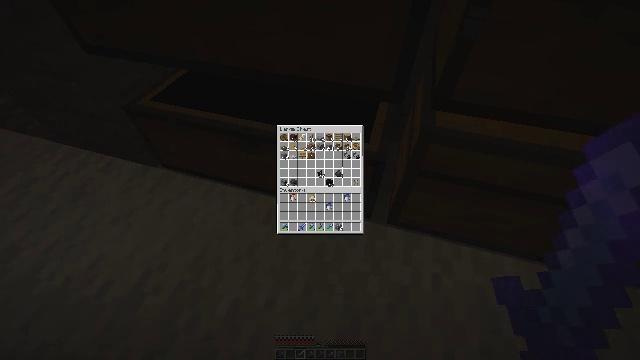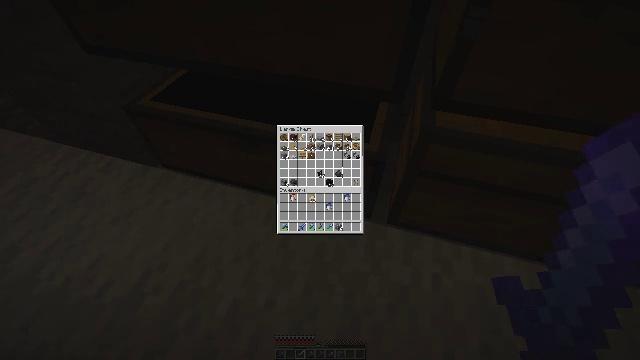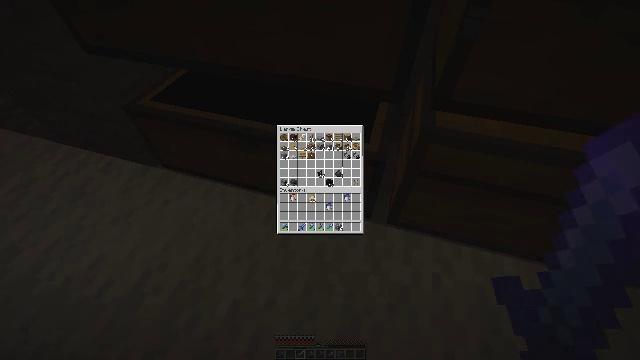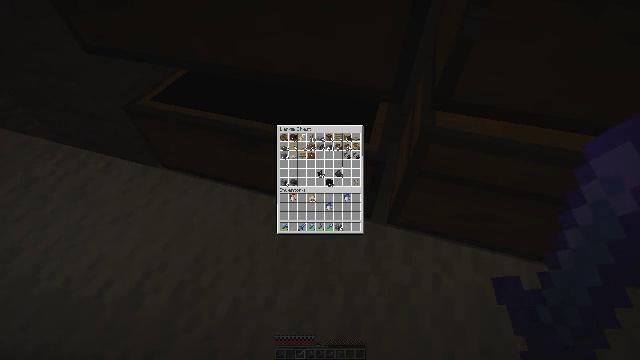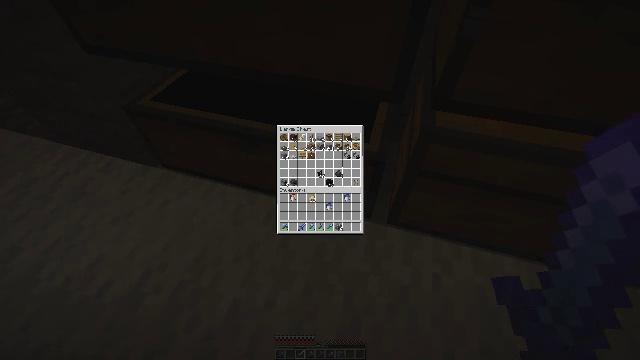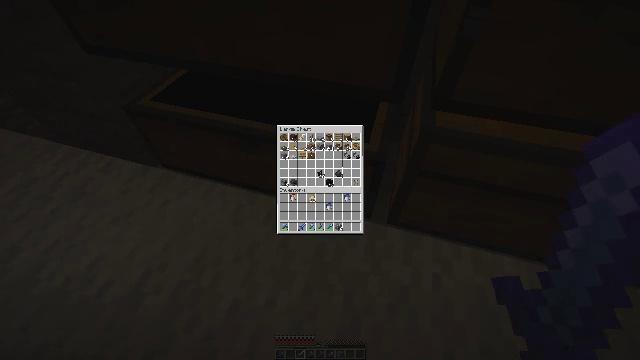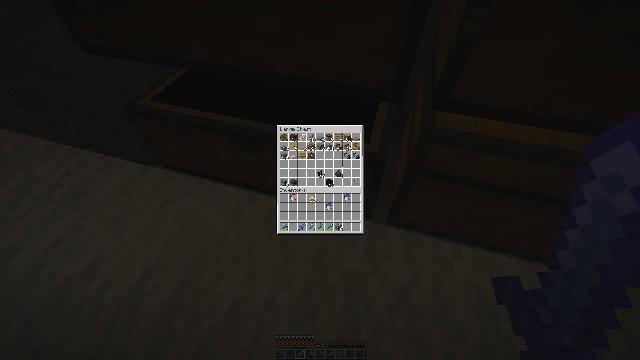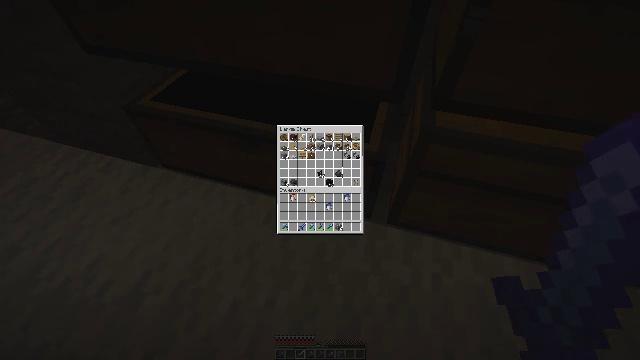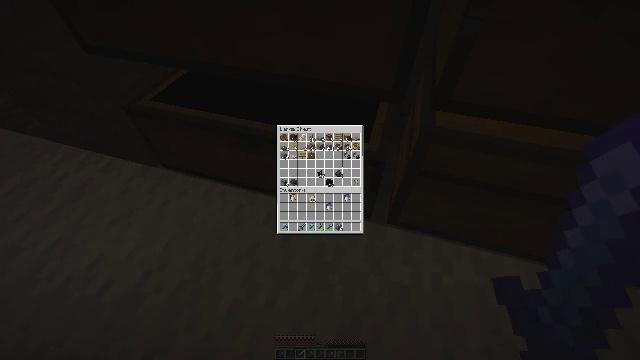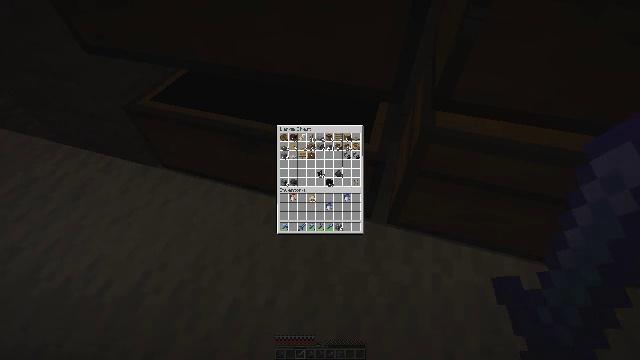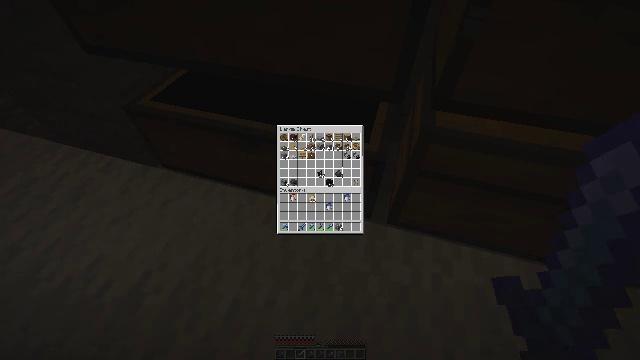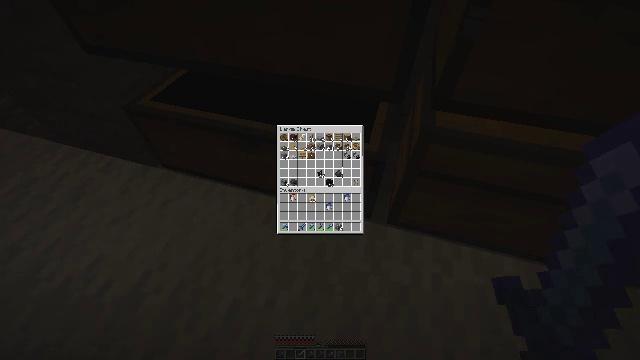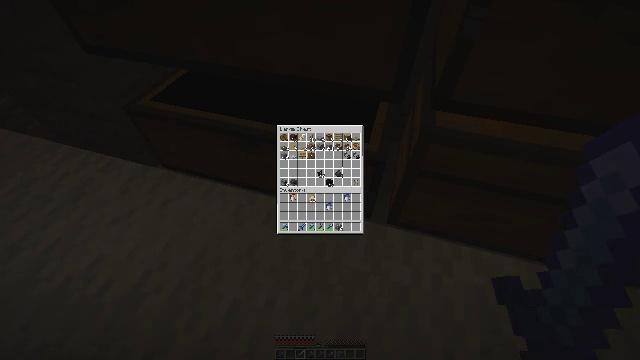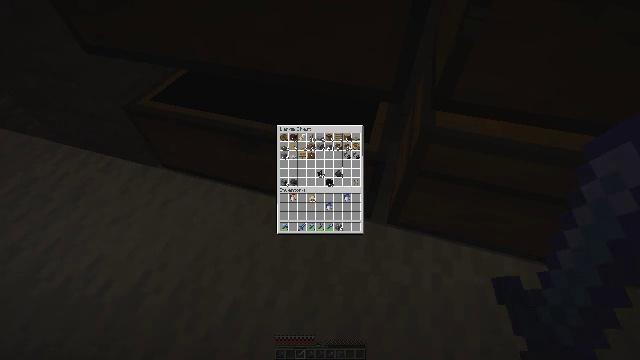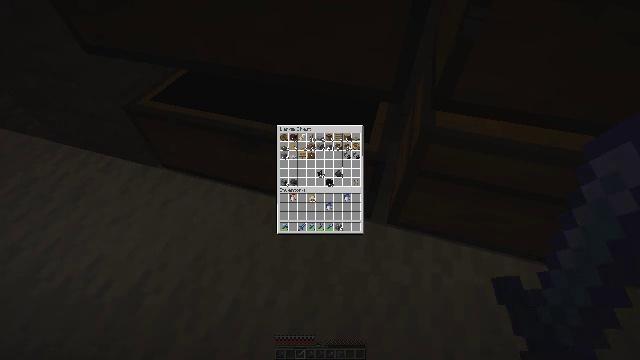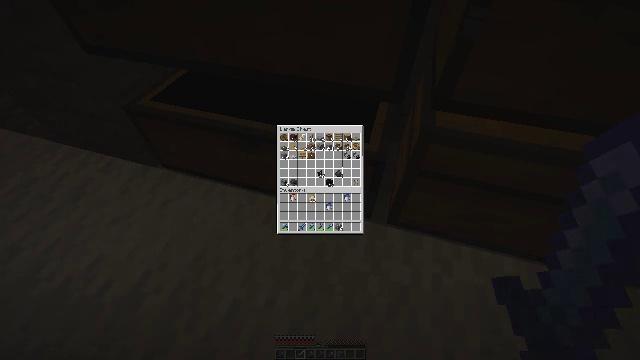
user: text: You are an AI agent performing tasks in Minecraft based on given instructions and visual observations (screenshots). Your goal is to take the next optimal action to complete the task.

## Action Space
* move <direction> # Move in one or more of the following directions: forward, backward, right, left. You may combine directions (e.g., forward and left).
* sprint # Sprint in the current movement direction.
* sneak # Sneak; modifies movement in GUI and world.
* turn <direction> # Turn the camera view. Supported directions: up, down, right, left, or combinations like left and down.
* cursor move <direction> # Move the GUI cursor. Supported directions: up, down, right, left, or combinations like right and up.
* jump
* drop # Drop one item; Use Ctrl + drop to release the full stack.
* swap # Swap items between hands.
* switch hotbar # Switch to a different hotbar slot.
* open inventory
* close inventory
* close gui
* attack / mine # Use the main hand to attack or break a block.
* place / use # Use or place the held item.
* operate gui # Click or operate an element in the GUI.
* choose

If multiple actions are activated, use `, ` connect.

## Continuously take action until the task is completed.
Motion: motion action
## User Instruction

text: Remove and gather vines.
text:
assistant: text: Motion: no_op
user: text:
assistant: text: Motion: no_op
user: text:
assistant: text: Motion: no_op
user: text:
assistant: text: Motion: no_op
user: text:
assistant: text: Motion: no_op
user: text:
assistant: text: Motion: no_op
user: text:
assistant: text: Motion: no_op
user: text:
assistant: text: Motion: no_op
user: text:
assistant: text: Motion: no_op
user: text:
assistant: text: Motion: no_op
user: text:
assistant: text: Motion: no_op
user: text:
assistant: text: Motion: no_op
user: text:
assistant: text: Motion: no_op
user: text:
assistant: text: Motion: no_op
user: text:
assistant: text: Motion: no_op
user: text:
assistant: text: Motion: no_op
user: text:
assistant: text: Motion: no_op
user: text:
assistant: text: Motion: no_op
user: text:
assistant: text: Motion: no_op
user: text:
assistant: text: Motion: no_op
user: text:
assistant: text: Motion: no_op
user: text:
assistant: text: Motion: no_op
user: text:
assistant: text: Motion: no_op
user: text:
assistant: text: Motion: no_op
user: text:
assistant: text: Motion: no_op
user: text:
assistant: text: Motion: no_op
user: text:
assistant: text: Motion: no_op
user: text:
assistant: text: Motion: no_op
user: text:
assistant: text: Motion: no_op
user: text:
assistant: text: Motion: no_op